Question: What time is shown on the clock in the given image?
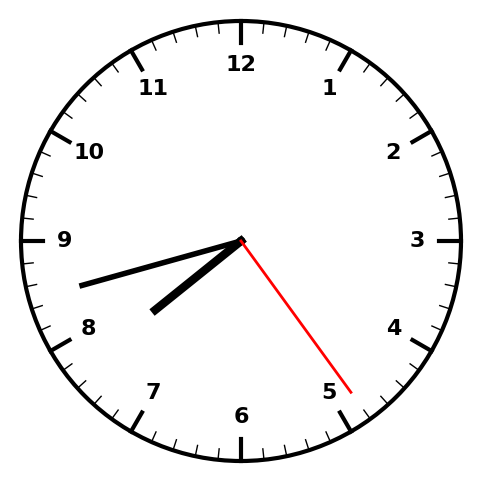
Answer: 07:42:24